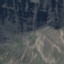
Land use / land cover: HerbaceousVegetation